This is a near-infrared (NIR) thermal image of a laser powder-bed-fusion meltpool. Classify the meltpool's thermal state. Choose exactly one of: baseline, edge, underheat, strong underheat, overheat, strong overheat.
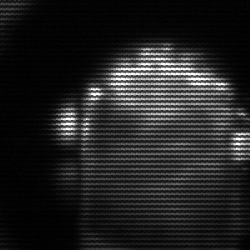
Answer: baseline